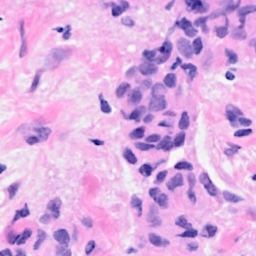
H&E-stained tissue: Breast